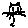
Label: cat